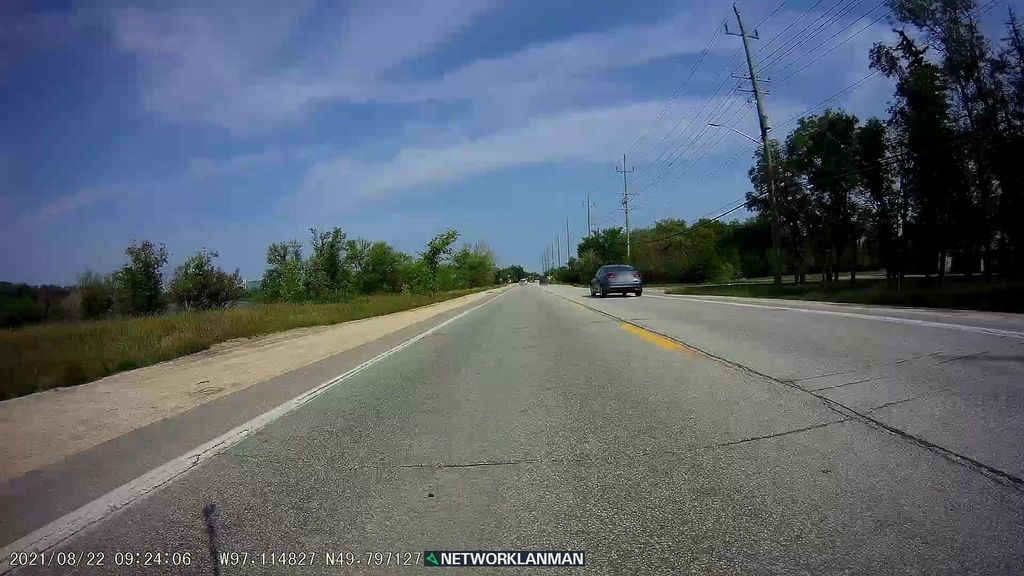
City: winnipeg